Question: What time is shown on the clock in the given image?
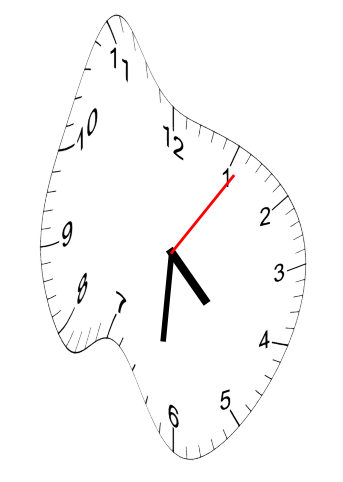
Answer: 04:31:06